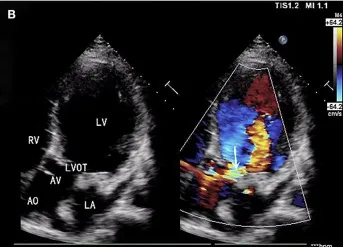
(B) Local obstruction of left ventricular outflow tract (LVOT) (gradients of LVOT 23 mmHg). AR, aortic regurgitation; LVOT, left ventricular outflow tract.
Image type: radiology (ultrasound)